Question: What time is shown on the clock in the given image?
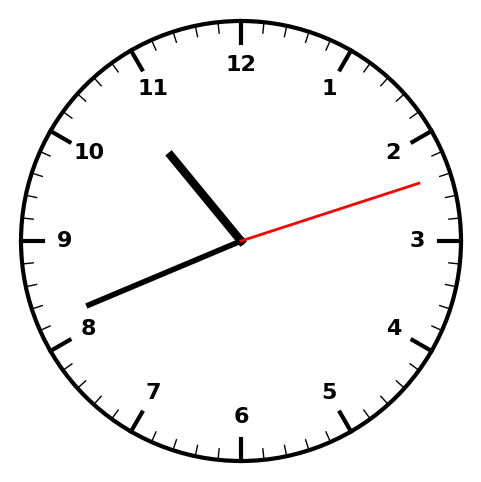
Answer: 10:41:12